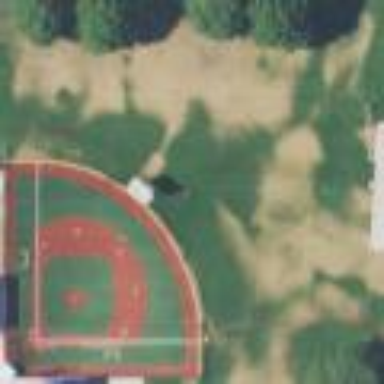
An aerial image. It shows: Baseball pitch for leisure and sports activities.